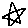
Label: star